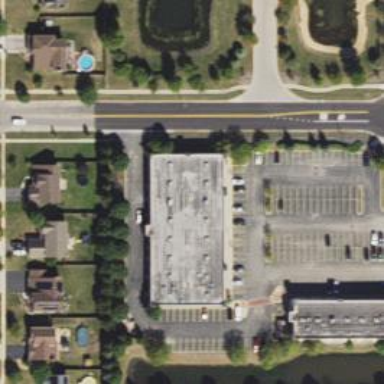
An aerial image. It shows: Convenience shop.